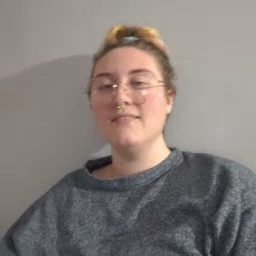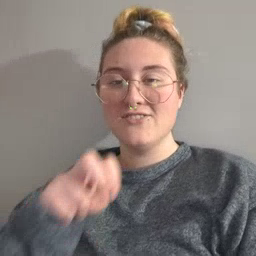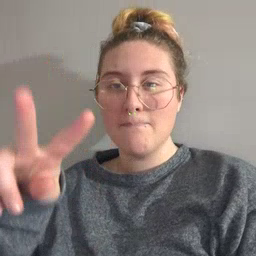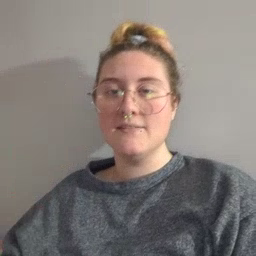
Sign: jump